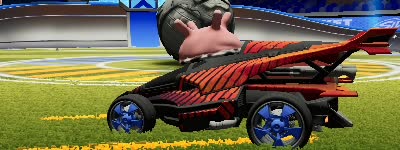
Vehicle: aftershock